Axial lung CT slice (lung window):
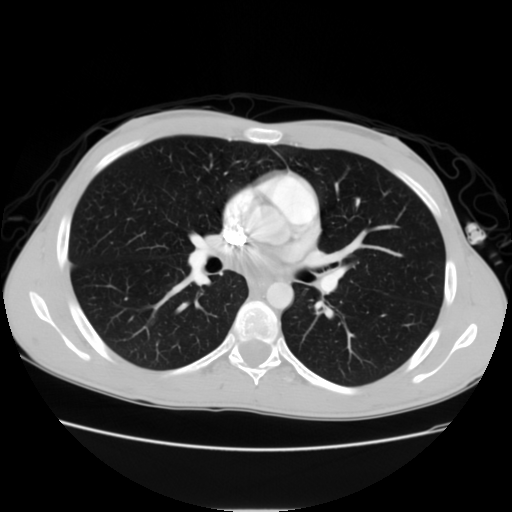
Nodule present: no